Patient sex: M
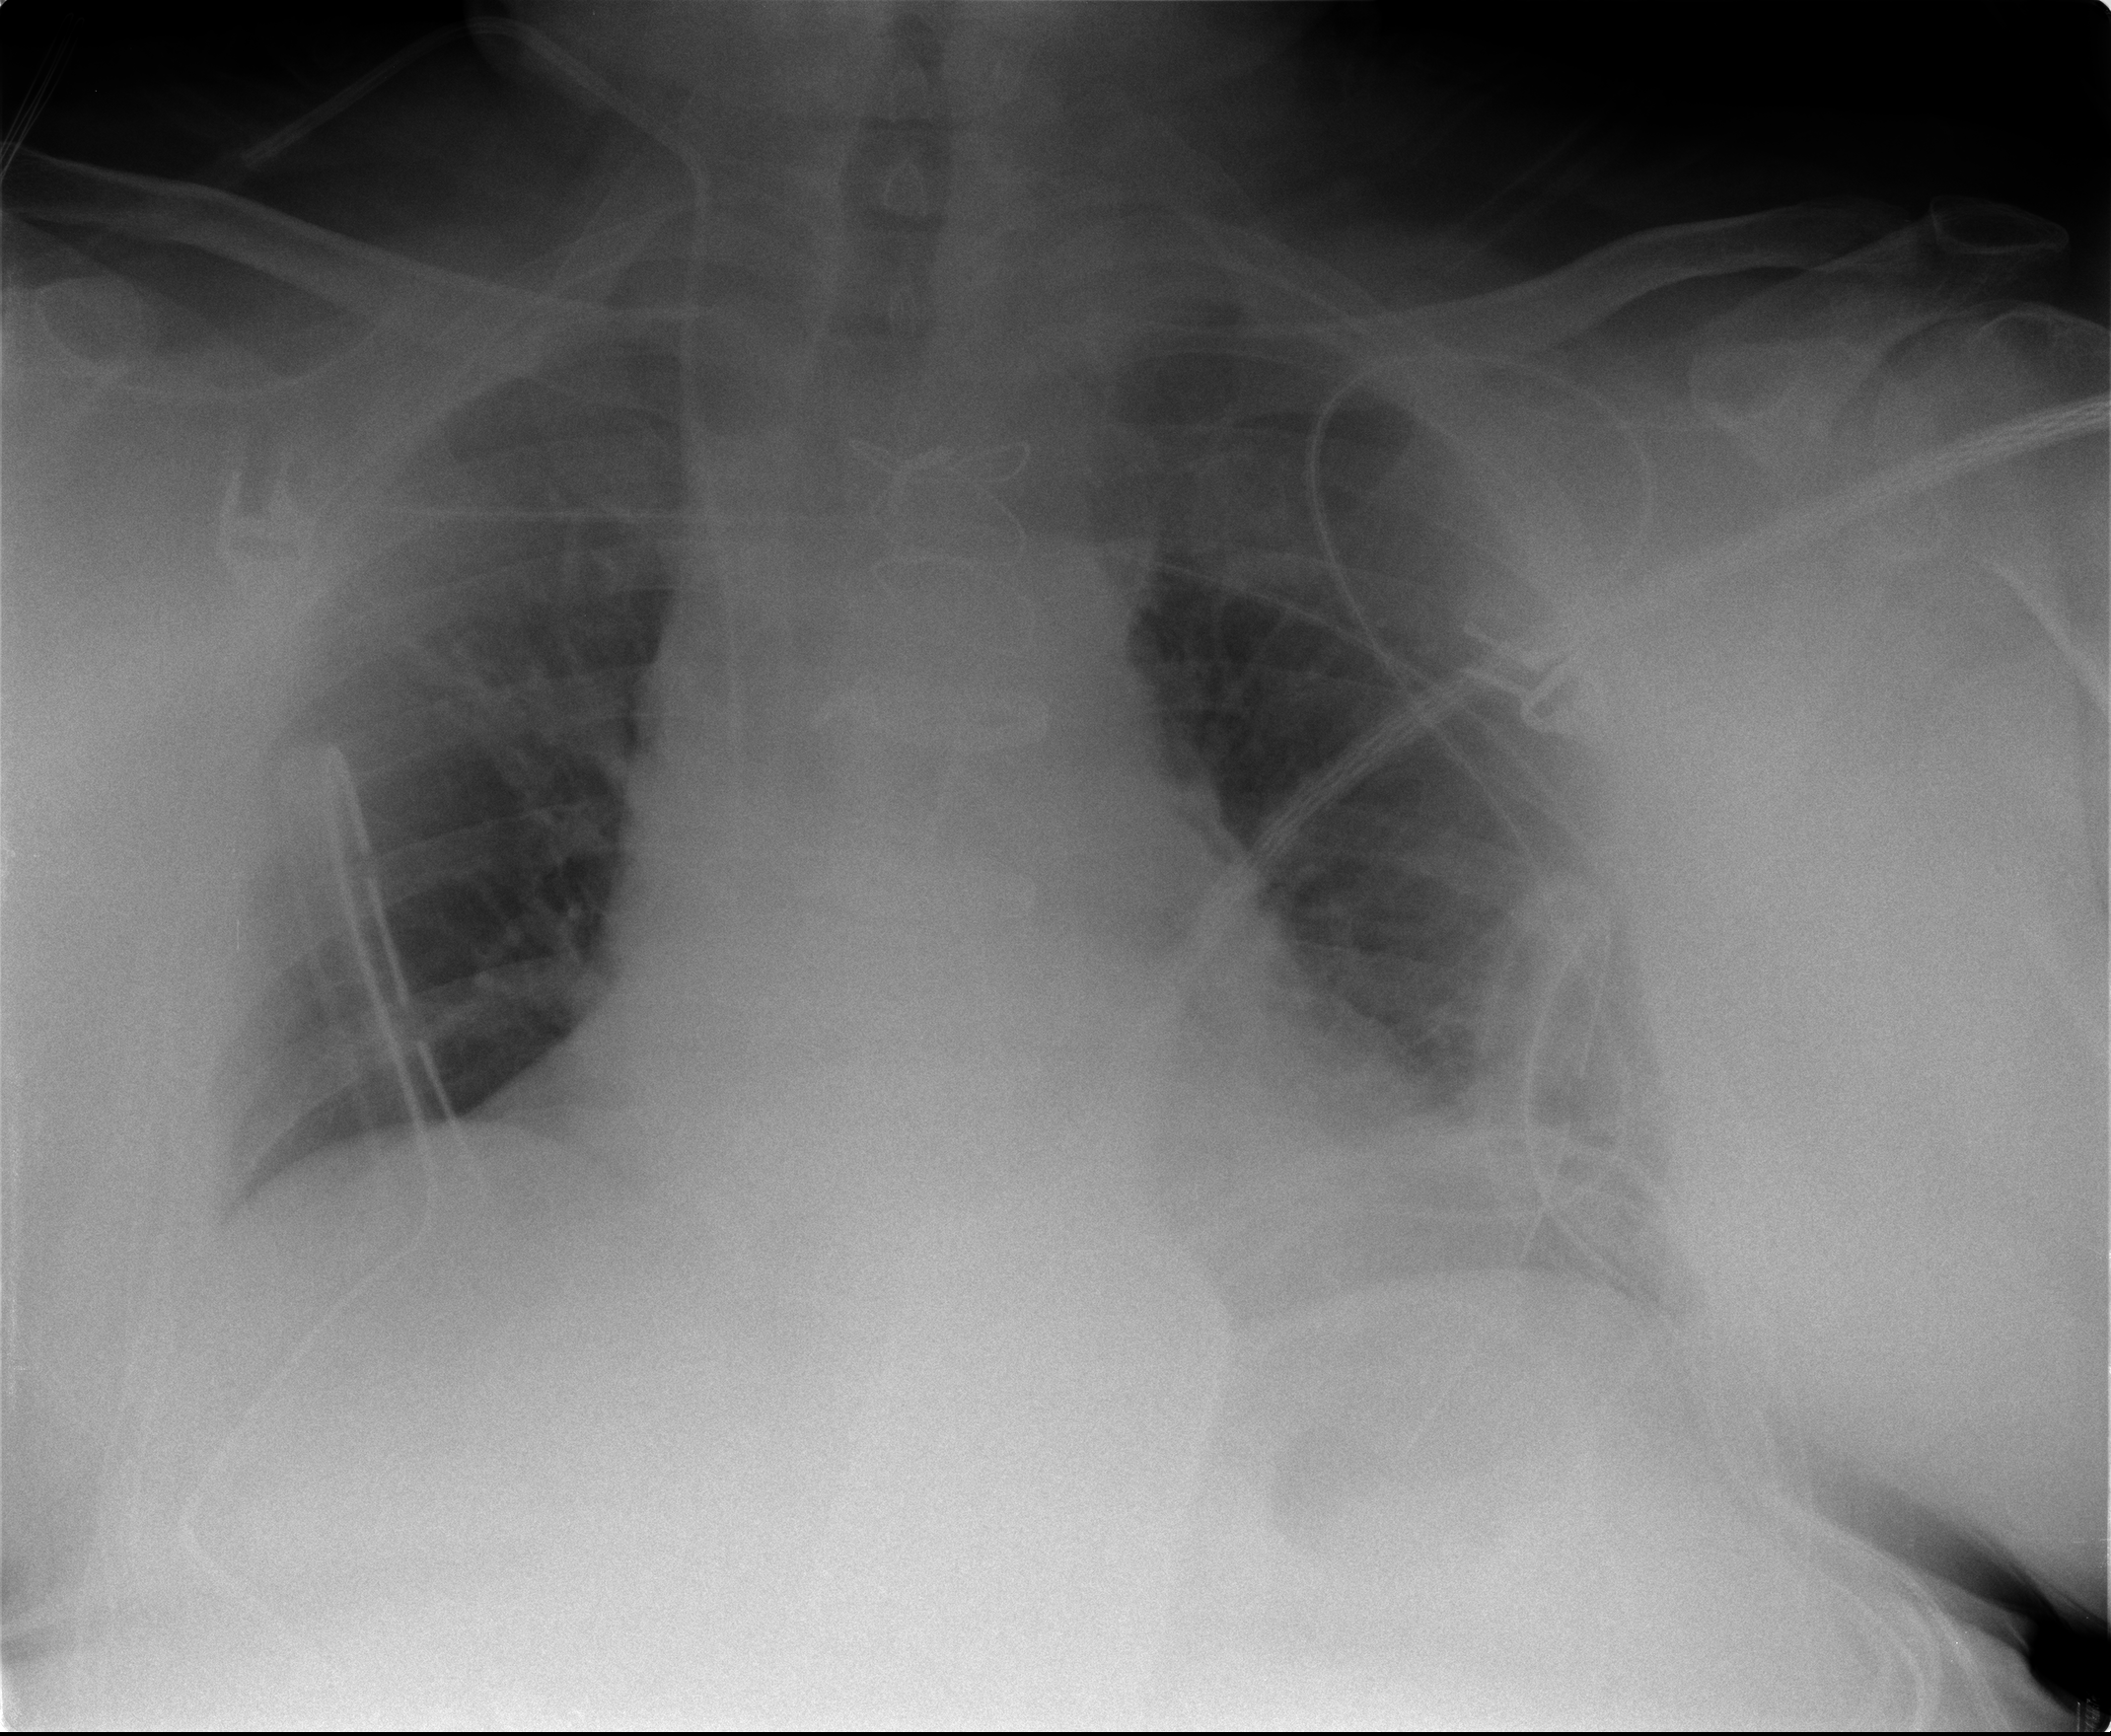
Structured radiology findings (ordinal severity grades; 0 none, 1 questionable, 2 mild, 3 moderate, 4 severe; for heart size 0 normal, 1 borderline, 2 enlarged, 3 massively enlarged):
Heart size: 1
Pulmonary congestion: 2
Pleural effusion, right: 0
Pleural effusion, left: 0
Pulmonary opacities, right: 0
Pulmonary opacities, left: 0
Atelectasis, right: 0
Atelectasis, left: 2